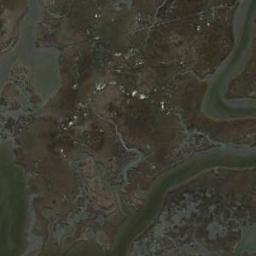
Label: wetland